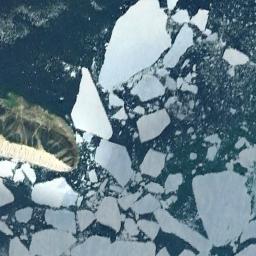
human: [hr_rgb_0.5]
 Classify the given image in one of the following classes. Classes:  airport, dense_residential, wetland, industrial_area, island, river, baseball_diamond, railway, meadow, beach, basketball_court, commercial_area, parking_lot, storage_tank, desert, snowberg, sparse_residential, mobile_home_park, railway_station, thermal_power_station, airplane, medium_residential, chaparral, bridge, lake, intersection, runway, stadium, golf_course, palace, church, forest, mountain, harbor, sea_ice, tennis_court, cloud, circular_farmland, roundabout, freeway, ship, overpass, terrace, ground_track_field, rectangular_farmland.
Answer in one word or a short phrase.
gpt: sea_ice